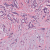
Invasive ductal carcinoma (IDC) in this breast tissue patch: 1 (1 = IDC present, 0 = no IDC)